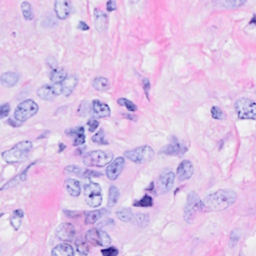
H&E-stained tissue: Breast